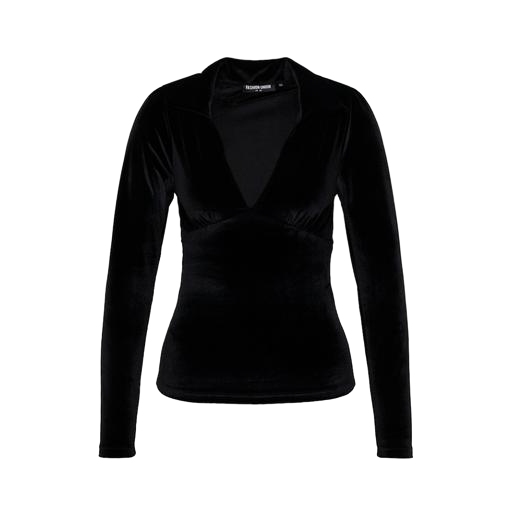
black bae bae layering top, black eliza long-sleeved top, black long-sleeve v-neck top, white background